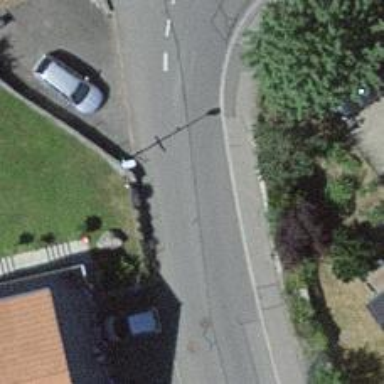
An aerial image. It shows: Unclassified road with sidewalk on the left.